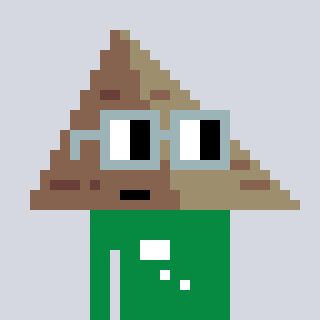
a pixel art character with square dark gray glasses, a pyramid-shaped head and a green-colored body on a cool background